Aerial crown-view tile of a tropical tree (Barro Colorado Island, Panama), acquired 20250512:
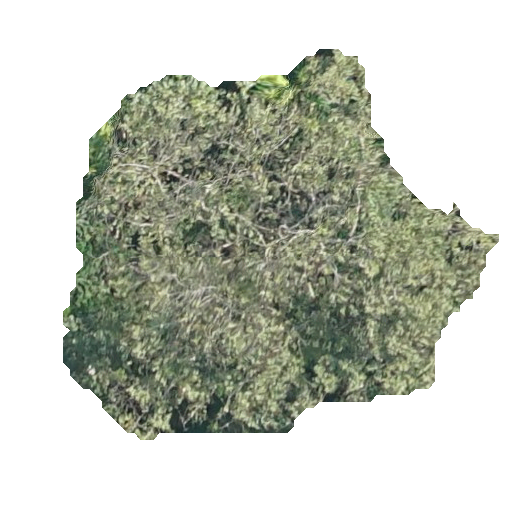
Species: Luehea seemannii
GBIF accepted scientific name: Luehea seemannii
Crown area: 170.905 m²